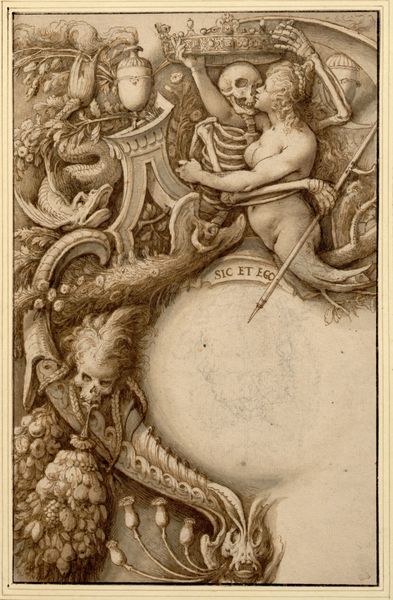
Titel: Der Tod als Skelett, eine Königskrone über das Haupt einer Meerjungfrau haltend (Umrahmung eines Epitaphs)
Künstler: Jacopo Ligozzi
Standort: Wien
Institution: Albertina, Wien
Schlagwörter: akt, blätter, nackt, weiß, aquarell, blumen, braun, frau, zeichnung, blüten, obst, beige, tanz, barock, schädel, tod, tot, horn, krone, locken, turm, früchte, krug, brüste, schrift, kuss, umarmung, detail, inschrift, ornamente, knochen, vanitas, umarmen, tusche, rippen, druck, sichel, stich, nixe, schlange, kugel, pfau, allegorie, entwurf, girlanden, fisch, skelett, totenkopf, hölle, verschlungen, krönung, meerjungfrau, speer, totenschädel, welt, urne, drachen, drache, sense, gerippe, latein, lindwurm, eichel, ego, skelet, et, letztes gericht, eco, nlumen, sic, sic et ego, sic et eco